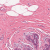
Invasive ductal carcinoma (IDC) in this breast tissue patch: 0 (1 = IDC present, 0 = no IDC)